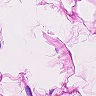
Metastatic tissue present: no